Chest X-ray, AP view. Patient: 32 years old, sex M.
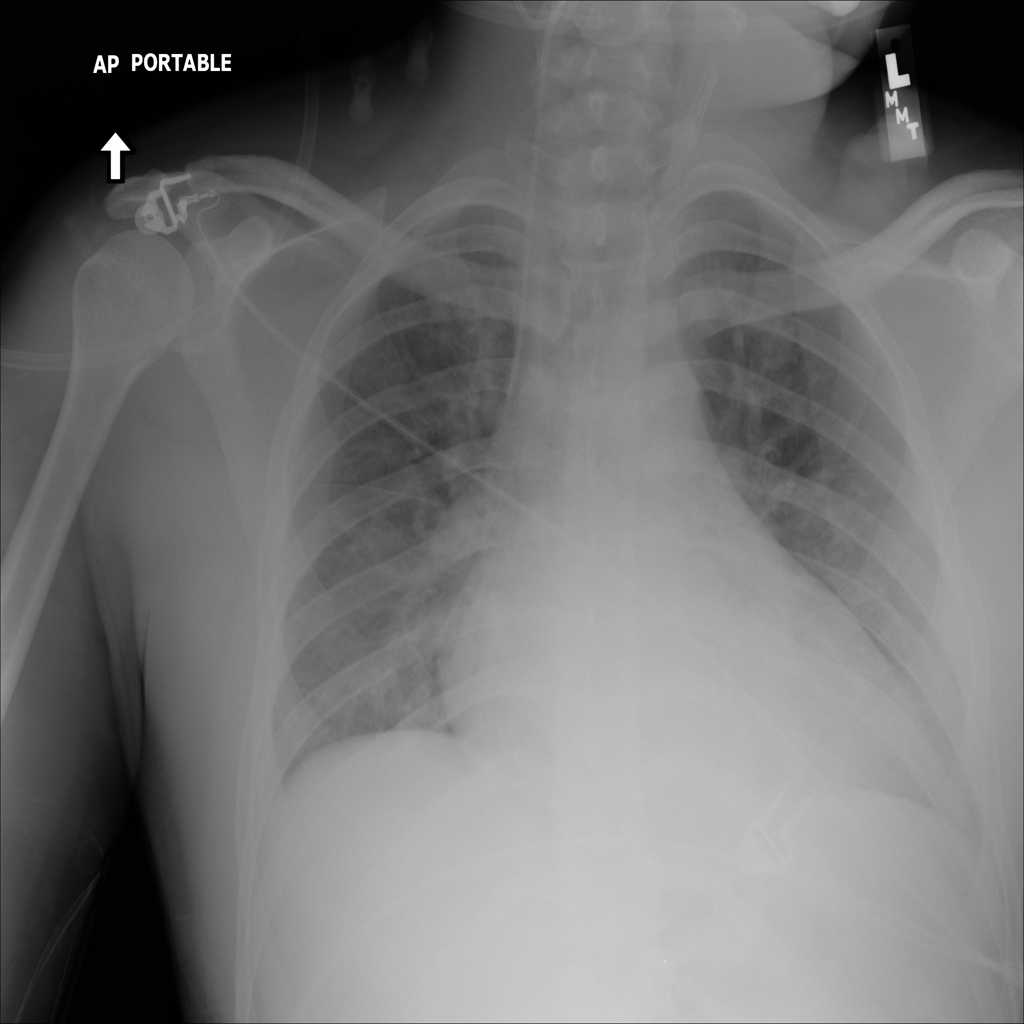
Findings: No Finding